Brain MRI, t2w sequence, axial 2D slice.
Patient: age 34, sex M, weight 95 kg, height 1.95 m
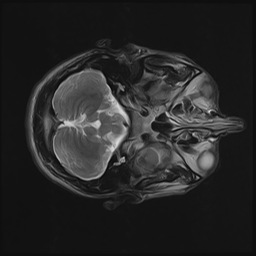